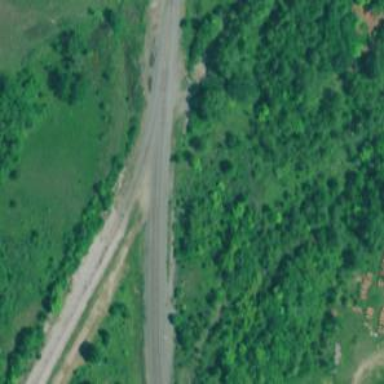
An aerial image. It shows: Junction on the railway.